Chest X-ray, AP view. Patient: 56 years old, sex M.
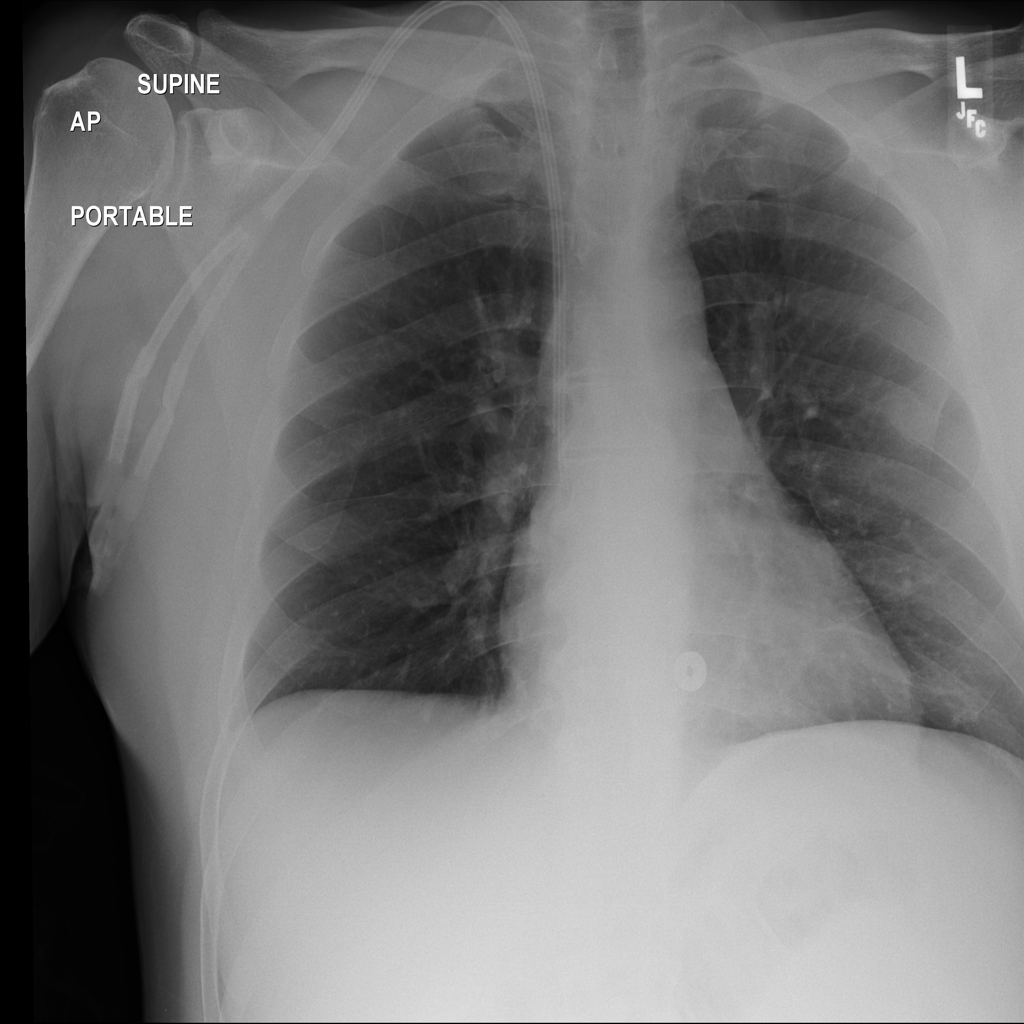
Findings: No Finding